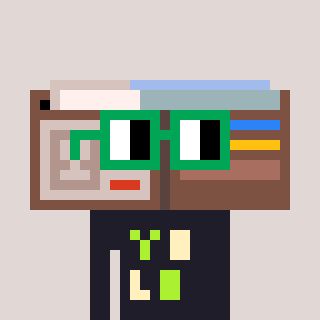
a pixel art character with square green glasses, a wallet-shaped head and a grayscale-colored body on a warm background